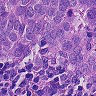
Metastatic tissue present: yes